Question: Ok so i wrote this simple code (shown below) to create an alternate colour table using
owcolors, yet instead of just colouring the rows of the table it colours the whole row (even more than textwidth). Any help how to fix this?
'''
begin{table}[ht]
\scriptsize
egin{center}
owcolors{1}{lightgray}{white}
\caption{...}
egin{tabular}{p{0.45 extwidth} | p{0.55 extwidth}}
Filename & Contents \
\hline
\hline
A & B \
C & F \
\end{tabular}
\end{center}
\end{table}
'''

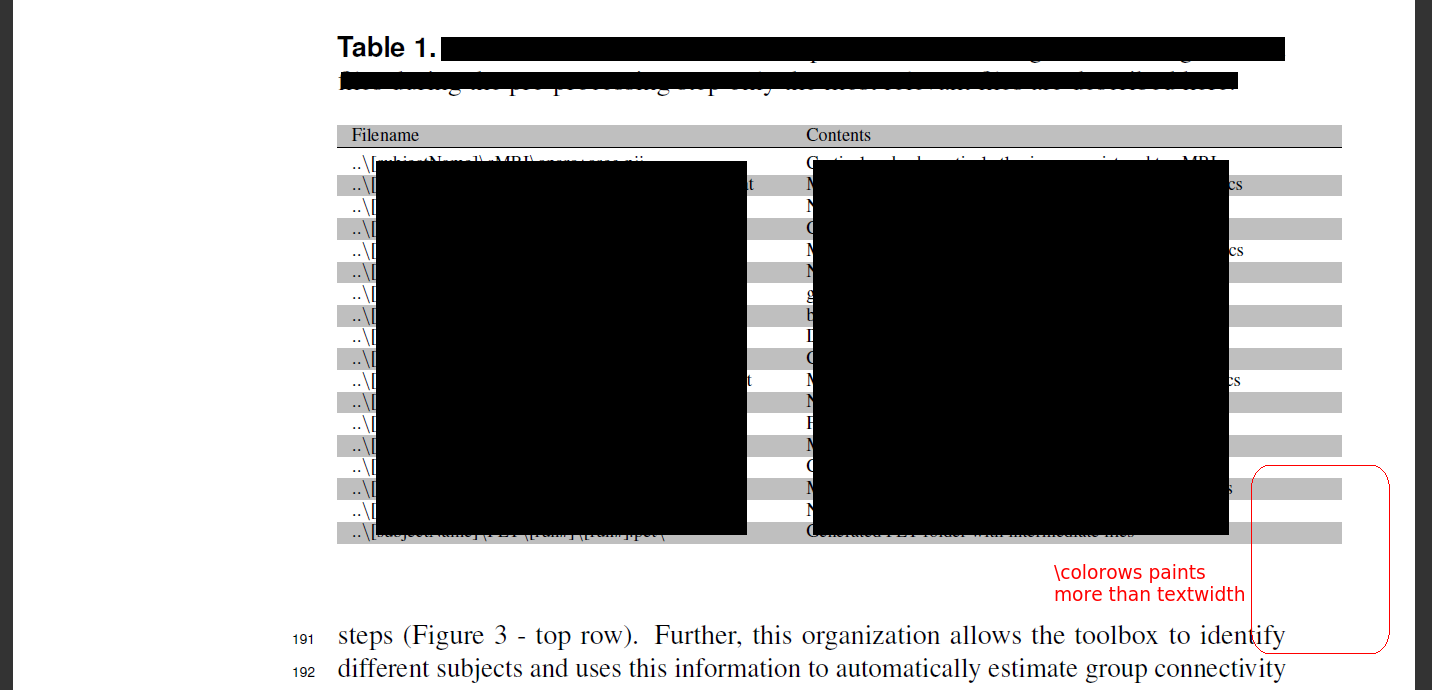
Answer: While '0.45\textwidth' + '0.55\textwidth' would seem to fit within '\textwidth', each of your 'p'-columns have an extra column separation... on sides. To that end, you should remove them in order to make it fit within the text block boundary:

'''
\documentclass{article}
\usepackage[table]{xcolor}
\usepackage{lipsum}
\begin{document}
\begin{table}[ht]
\scriptsize\centering
\rowcolors{1}{lightgray}{white}
\caption{This is a table.}
\begin{tabular}{
p{\dimexpr0.45\textwidth-2\tabcolsep} |
p{\dimexpr0.55\textwidth-2\tabcolsep}}
Filename & Contents \\
\hline
\hline
A & B \\
C & F
\end{tabular}
\end{table}
\lipsum[1]
\end{document}
'''
Also, <URL>.